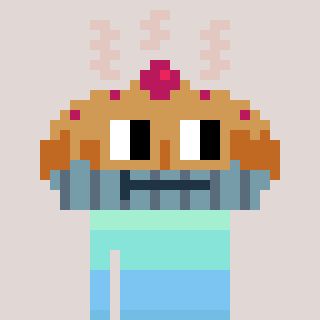
a pixel art character with square brown glasses, a pie-shaped head and a cold-colored body on a warm background